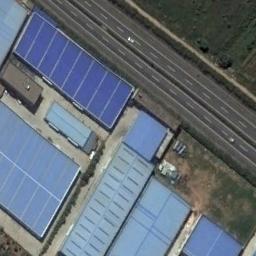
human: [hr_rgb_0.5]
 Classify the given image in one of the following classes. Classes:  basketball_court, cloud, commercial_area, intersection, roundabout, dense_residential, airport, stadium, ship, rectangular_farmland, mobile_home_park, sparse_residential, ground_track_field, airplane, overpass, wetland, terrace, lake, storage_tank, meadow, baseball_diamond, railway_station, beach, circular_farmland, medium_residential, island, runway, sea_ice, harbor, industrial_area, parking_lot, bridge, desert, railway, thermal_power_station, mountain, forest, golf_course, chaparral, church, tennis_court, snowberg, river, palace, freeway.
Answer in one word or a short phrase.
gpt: freeway